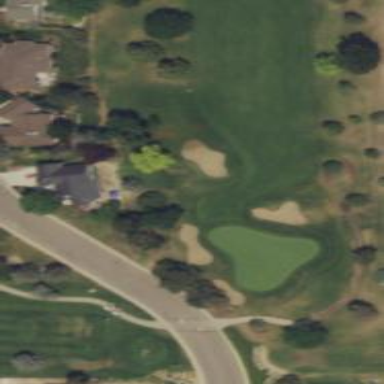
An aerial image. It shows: Golf hole.